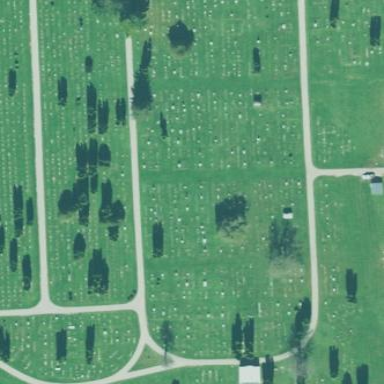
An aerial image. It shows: Cemetery.